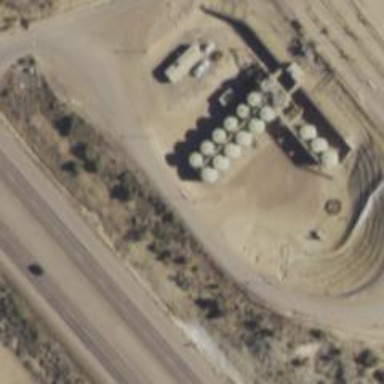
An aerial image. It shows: Storage tank with man-made structure.